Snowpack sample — Snodgrass Mountain, Crested Butte, Colorado (2/4/25, 12:06 PM MST)
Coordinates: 38.923, -106.968
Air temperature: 35 °F
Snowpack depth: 80 cm
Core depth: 50 cm
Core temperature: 30.2 °F
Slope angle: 14°, slope face: 78°
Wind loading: low
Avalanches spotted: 0
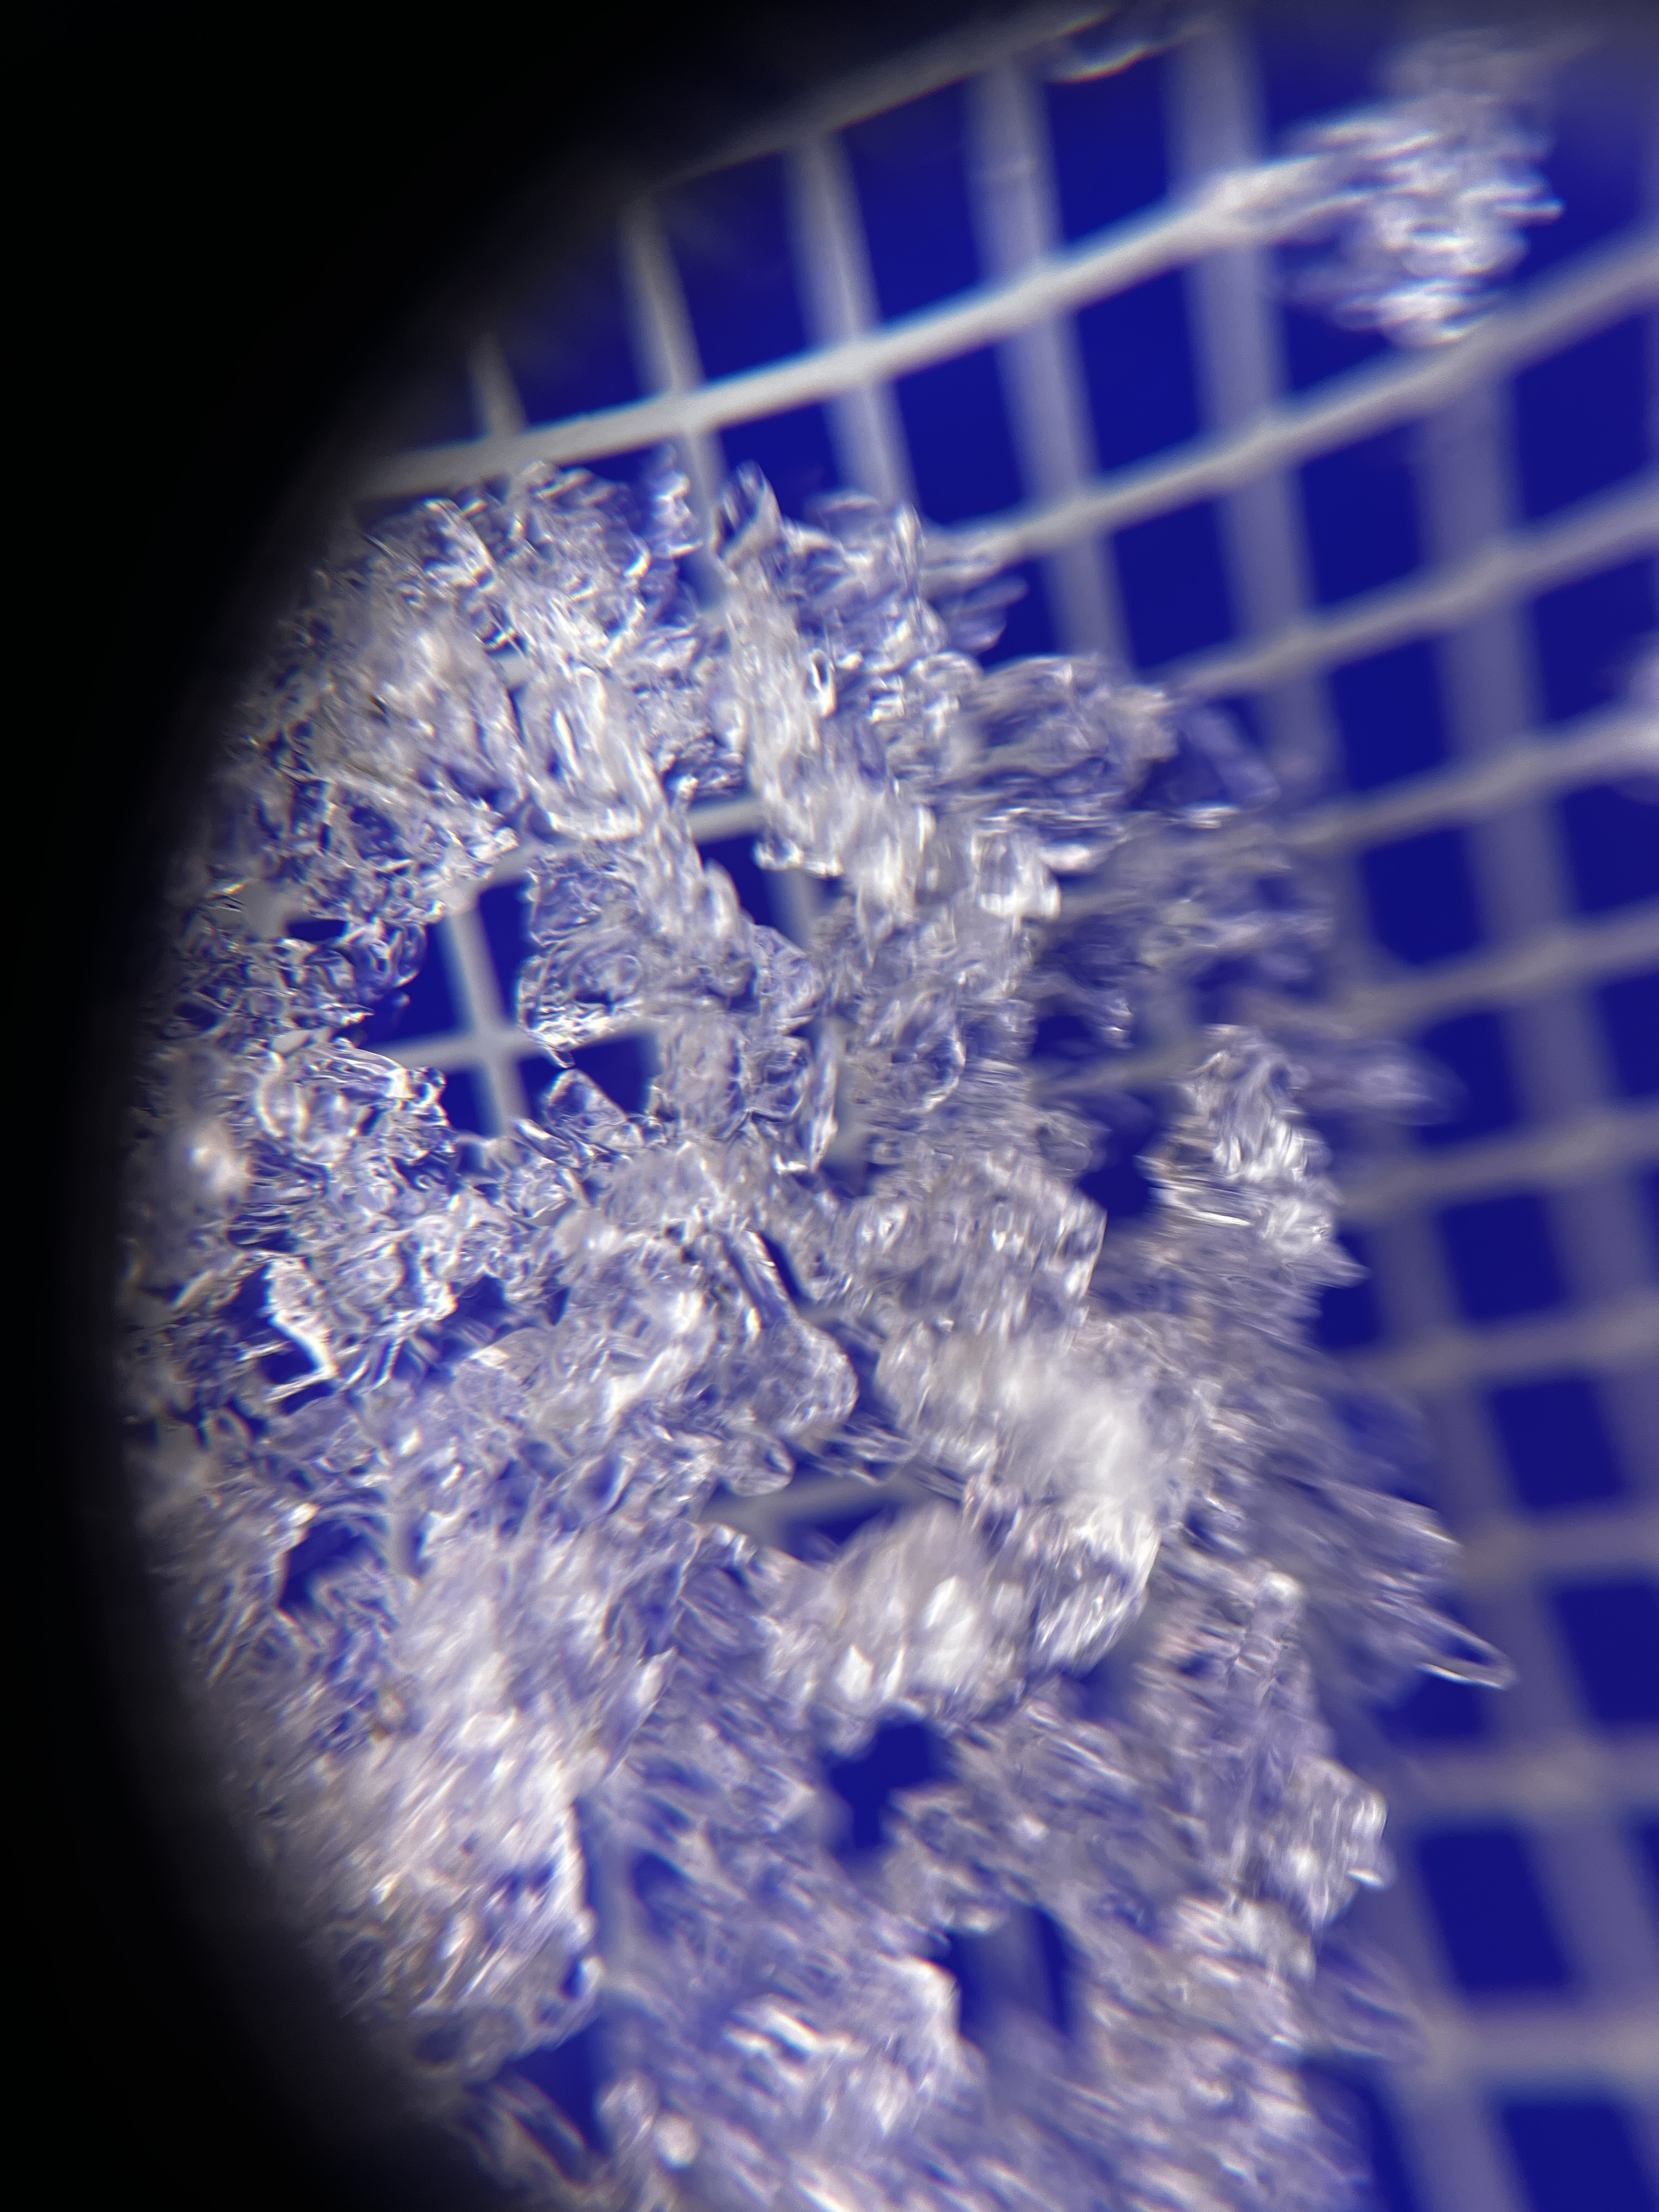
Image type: magnified_profile
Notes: No avalanches nearby, unusually warm weather for the last month reported by residents, Collected 25 yards from treeline